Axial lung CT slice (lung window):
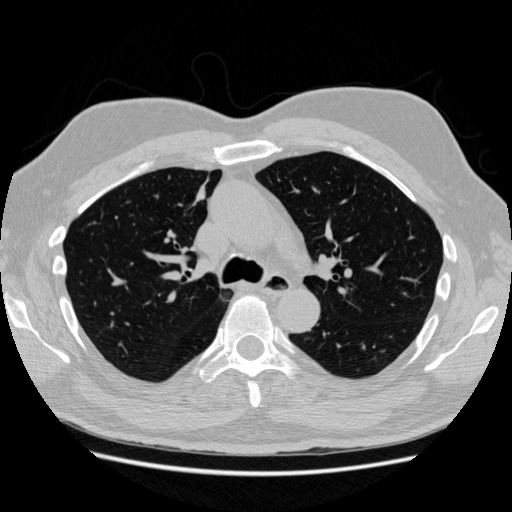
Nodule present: yes
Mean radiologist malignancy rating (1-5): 2.5